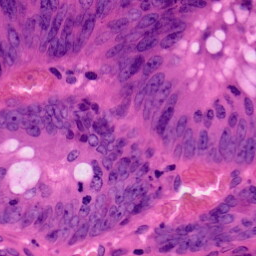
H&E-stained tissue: Colon